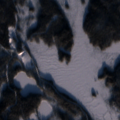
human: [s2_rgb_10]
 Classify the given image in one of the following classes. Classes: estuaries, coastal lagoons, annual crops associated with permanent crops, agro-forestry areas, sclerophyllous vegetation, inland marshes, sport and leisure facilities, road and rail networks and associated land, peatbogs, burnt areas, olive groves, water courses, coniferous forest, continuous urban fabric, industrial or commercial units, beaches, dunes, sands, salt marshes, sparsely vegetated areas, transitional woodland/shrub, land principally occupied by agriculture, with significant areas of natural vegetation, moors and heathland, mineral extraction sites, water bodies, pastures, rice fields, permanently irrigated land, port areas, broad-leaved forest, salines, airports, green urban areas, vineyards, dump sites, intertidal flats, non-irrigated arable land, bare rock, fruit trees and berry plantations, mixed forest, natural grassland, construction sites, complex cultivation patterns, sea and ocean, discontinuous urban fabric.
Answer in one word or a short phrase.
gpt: coniferous forest, mixed forest, peatbogs